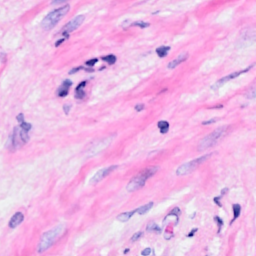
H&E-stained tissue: Breast